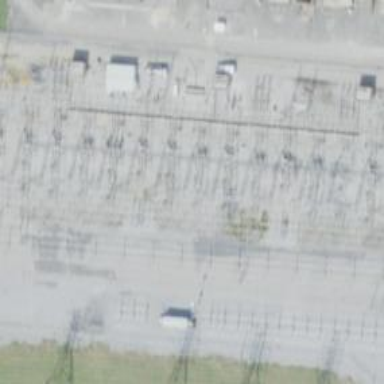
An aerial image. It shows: Switch for power supply.